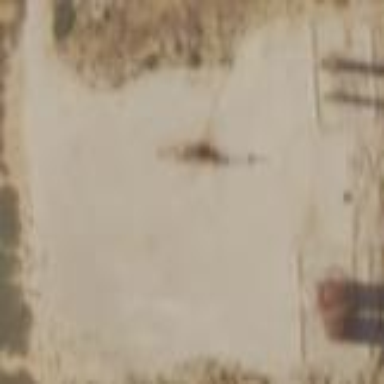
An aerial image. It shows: Wellsite with natural sand surroundings.